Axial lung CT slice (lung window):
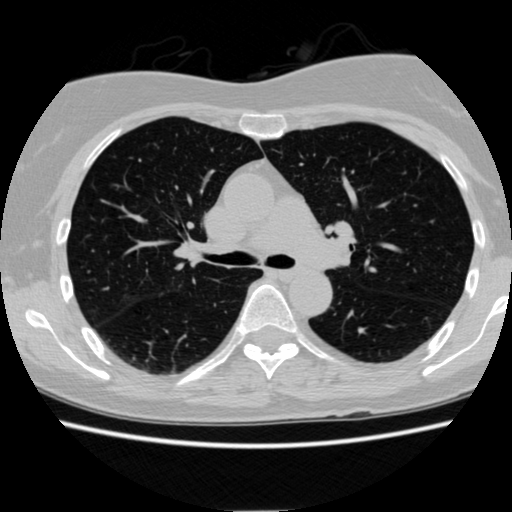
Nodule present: no